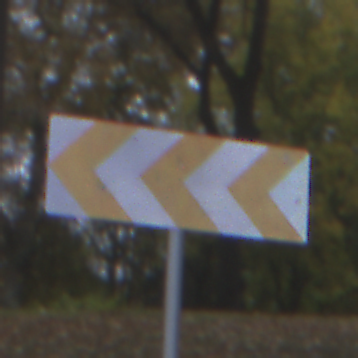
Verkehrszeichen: RichtungstafelnInKurvenGrossRechts
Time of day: MorningAfternoon
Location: Outdoor (Urban)
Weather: Overcast
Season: NotSpecified
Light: Natural